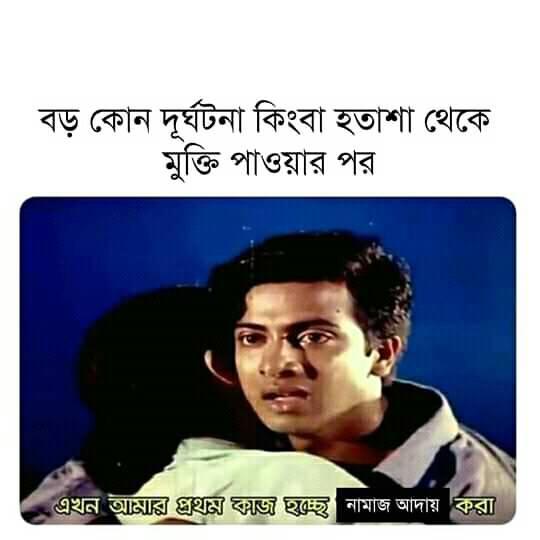
Caption: বড় কোন দূর্ঘটনা কিংবা হতাশা থেকে মুক্তি পাওয়ার পর     এখন আমার প্রথম কাজ হচ্ছে নামাজ আদায় করা
Label: non-hate